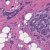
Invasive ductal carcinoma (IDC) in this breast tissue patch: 1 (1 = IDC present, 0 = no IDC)